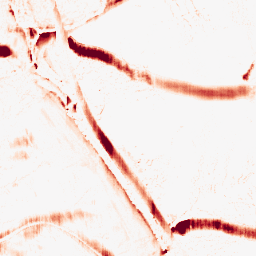
Category: morphological
Decomposition family: morphological_ellipse
Decomposition parameters: operation: opening
width: 20
height: 5
Upsampling method: sinc_blackman
Upsampling parameters: scale: 8
kernel_size: 16
Upsampling scale: 8